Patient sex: F
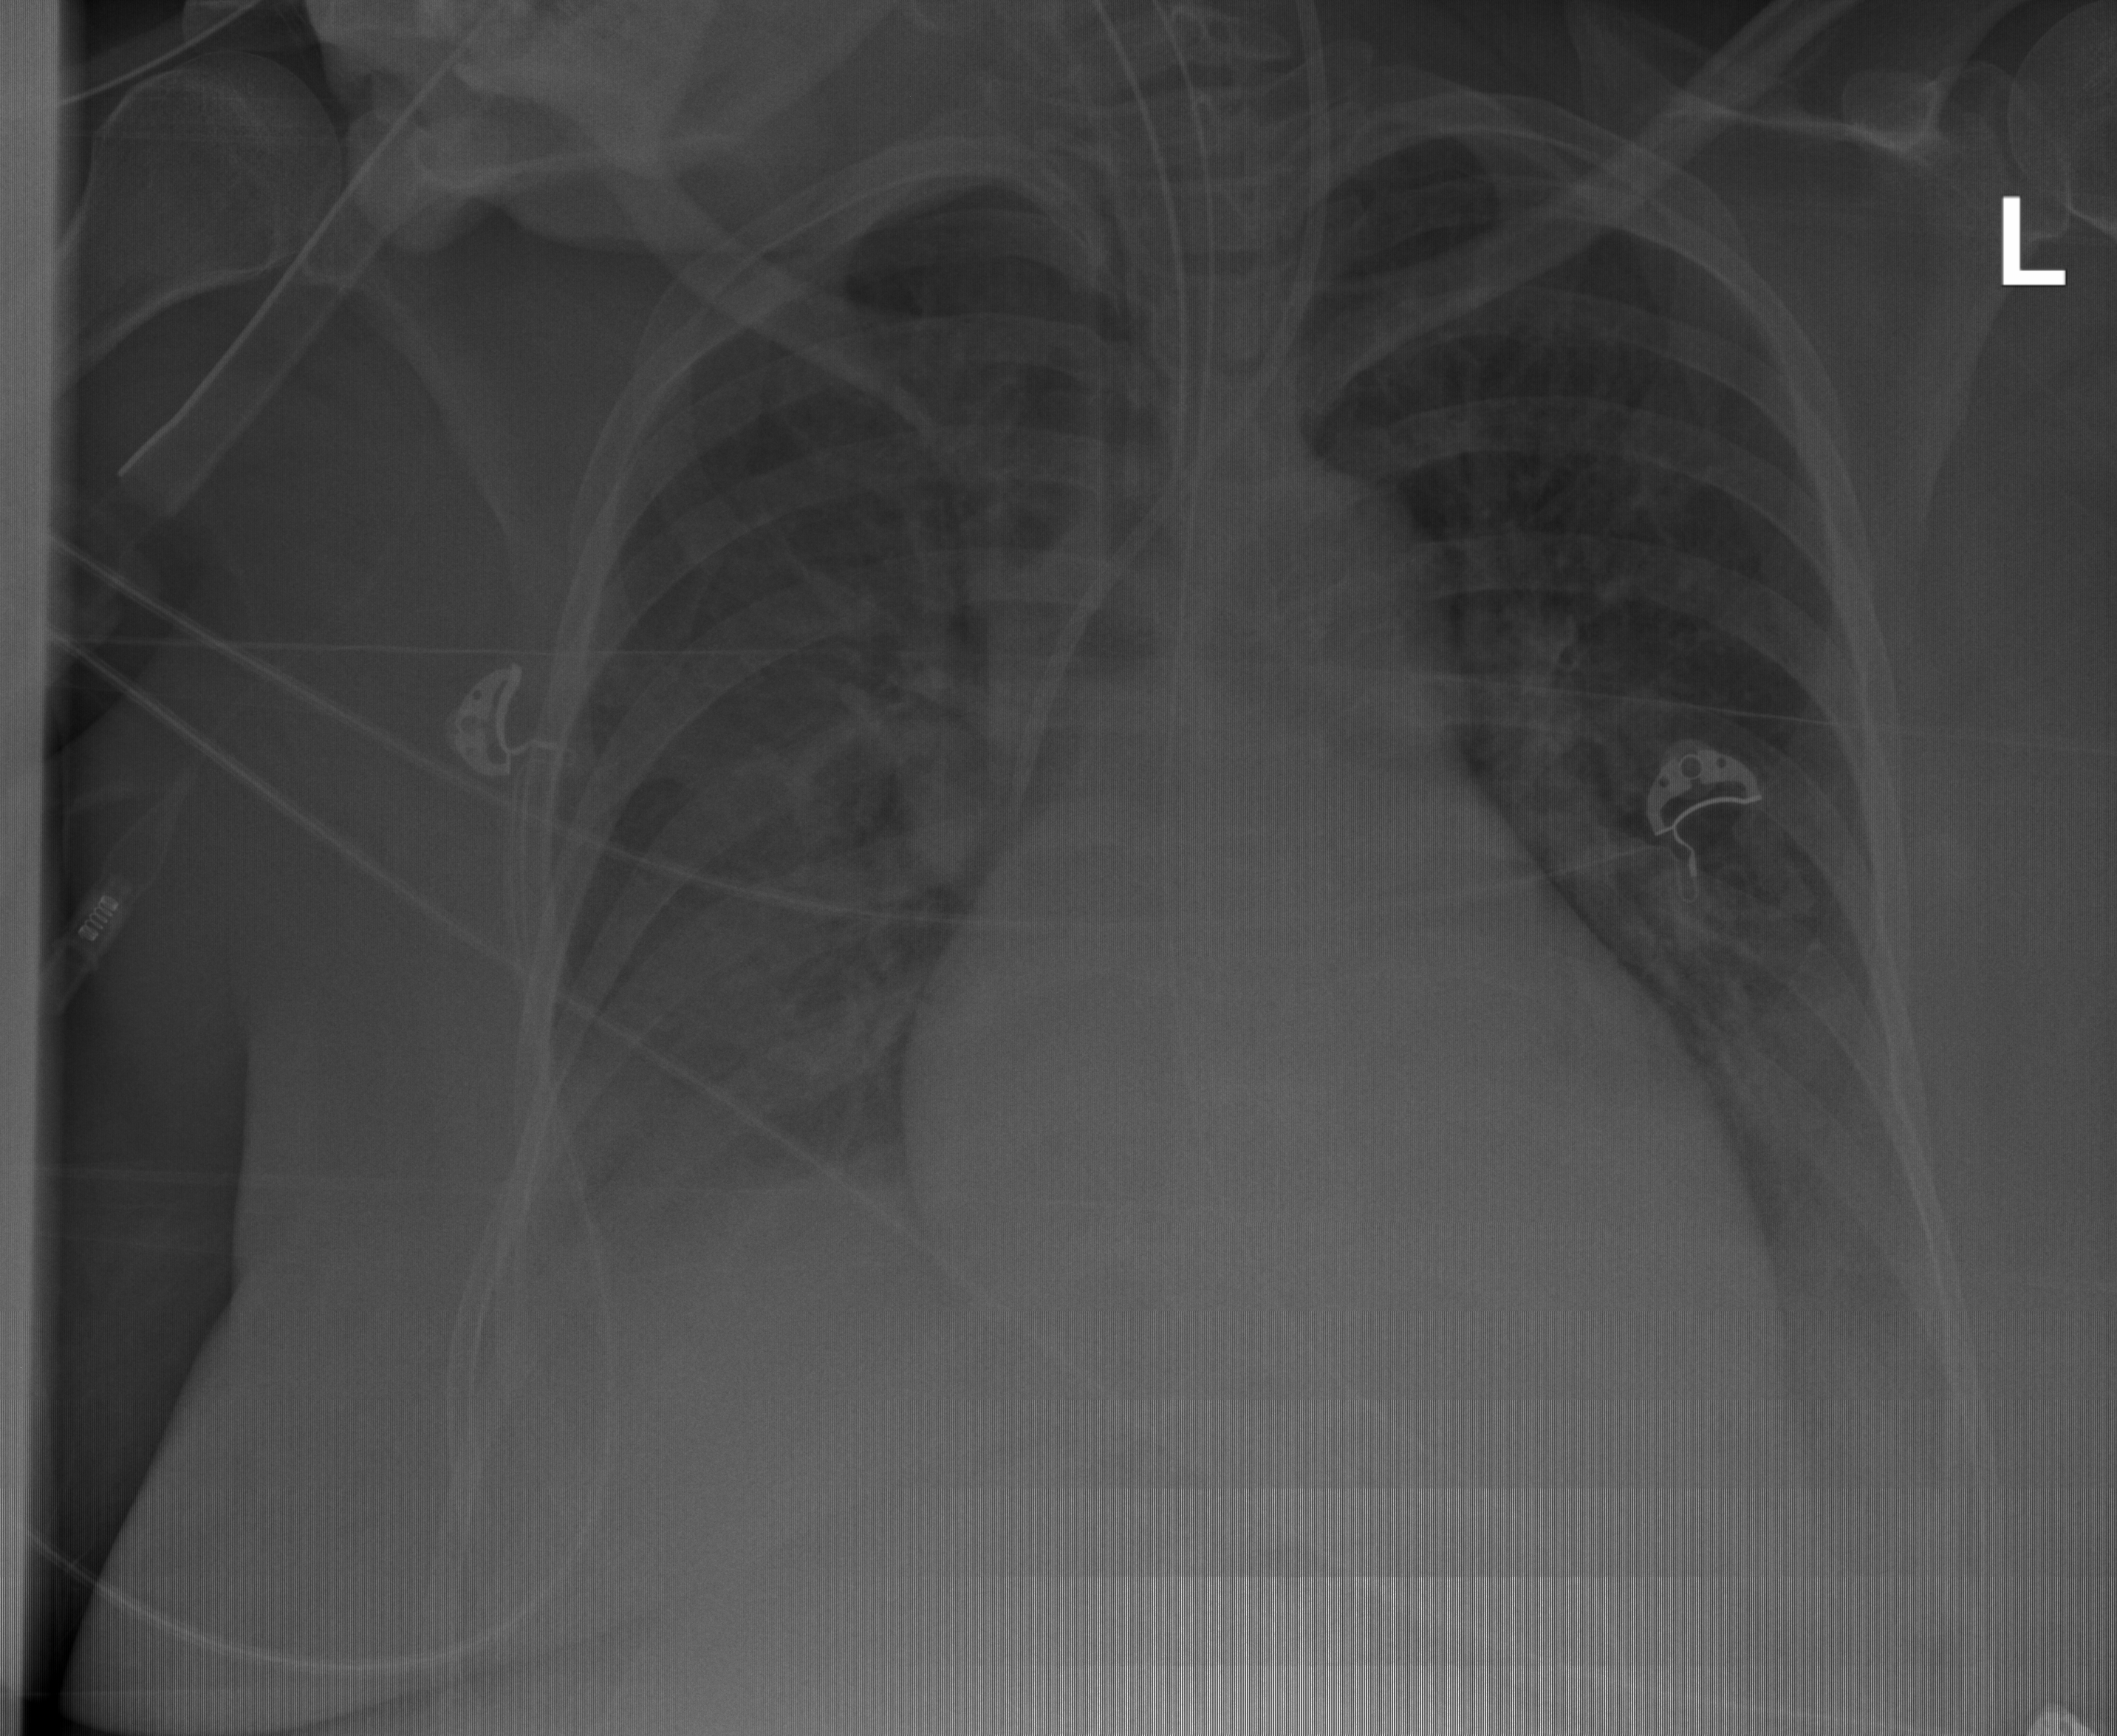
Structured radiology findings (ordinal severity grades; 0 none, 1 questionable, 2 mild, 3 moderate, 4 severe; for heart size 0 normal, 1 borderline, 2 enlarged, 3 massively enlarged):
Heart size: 2
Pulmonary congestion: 0
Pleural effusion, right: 2
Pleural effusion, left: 2
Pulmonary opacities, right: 2
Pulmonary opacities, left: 0
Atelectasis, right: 2
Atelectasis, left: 2